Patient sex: M
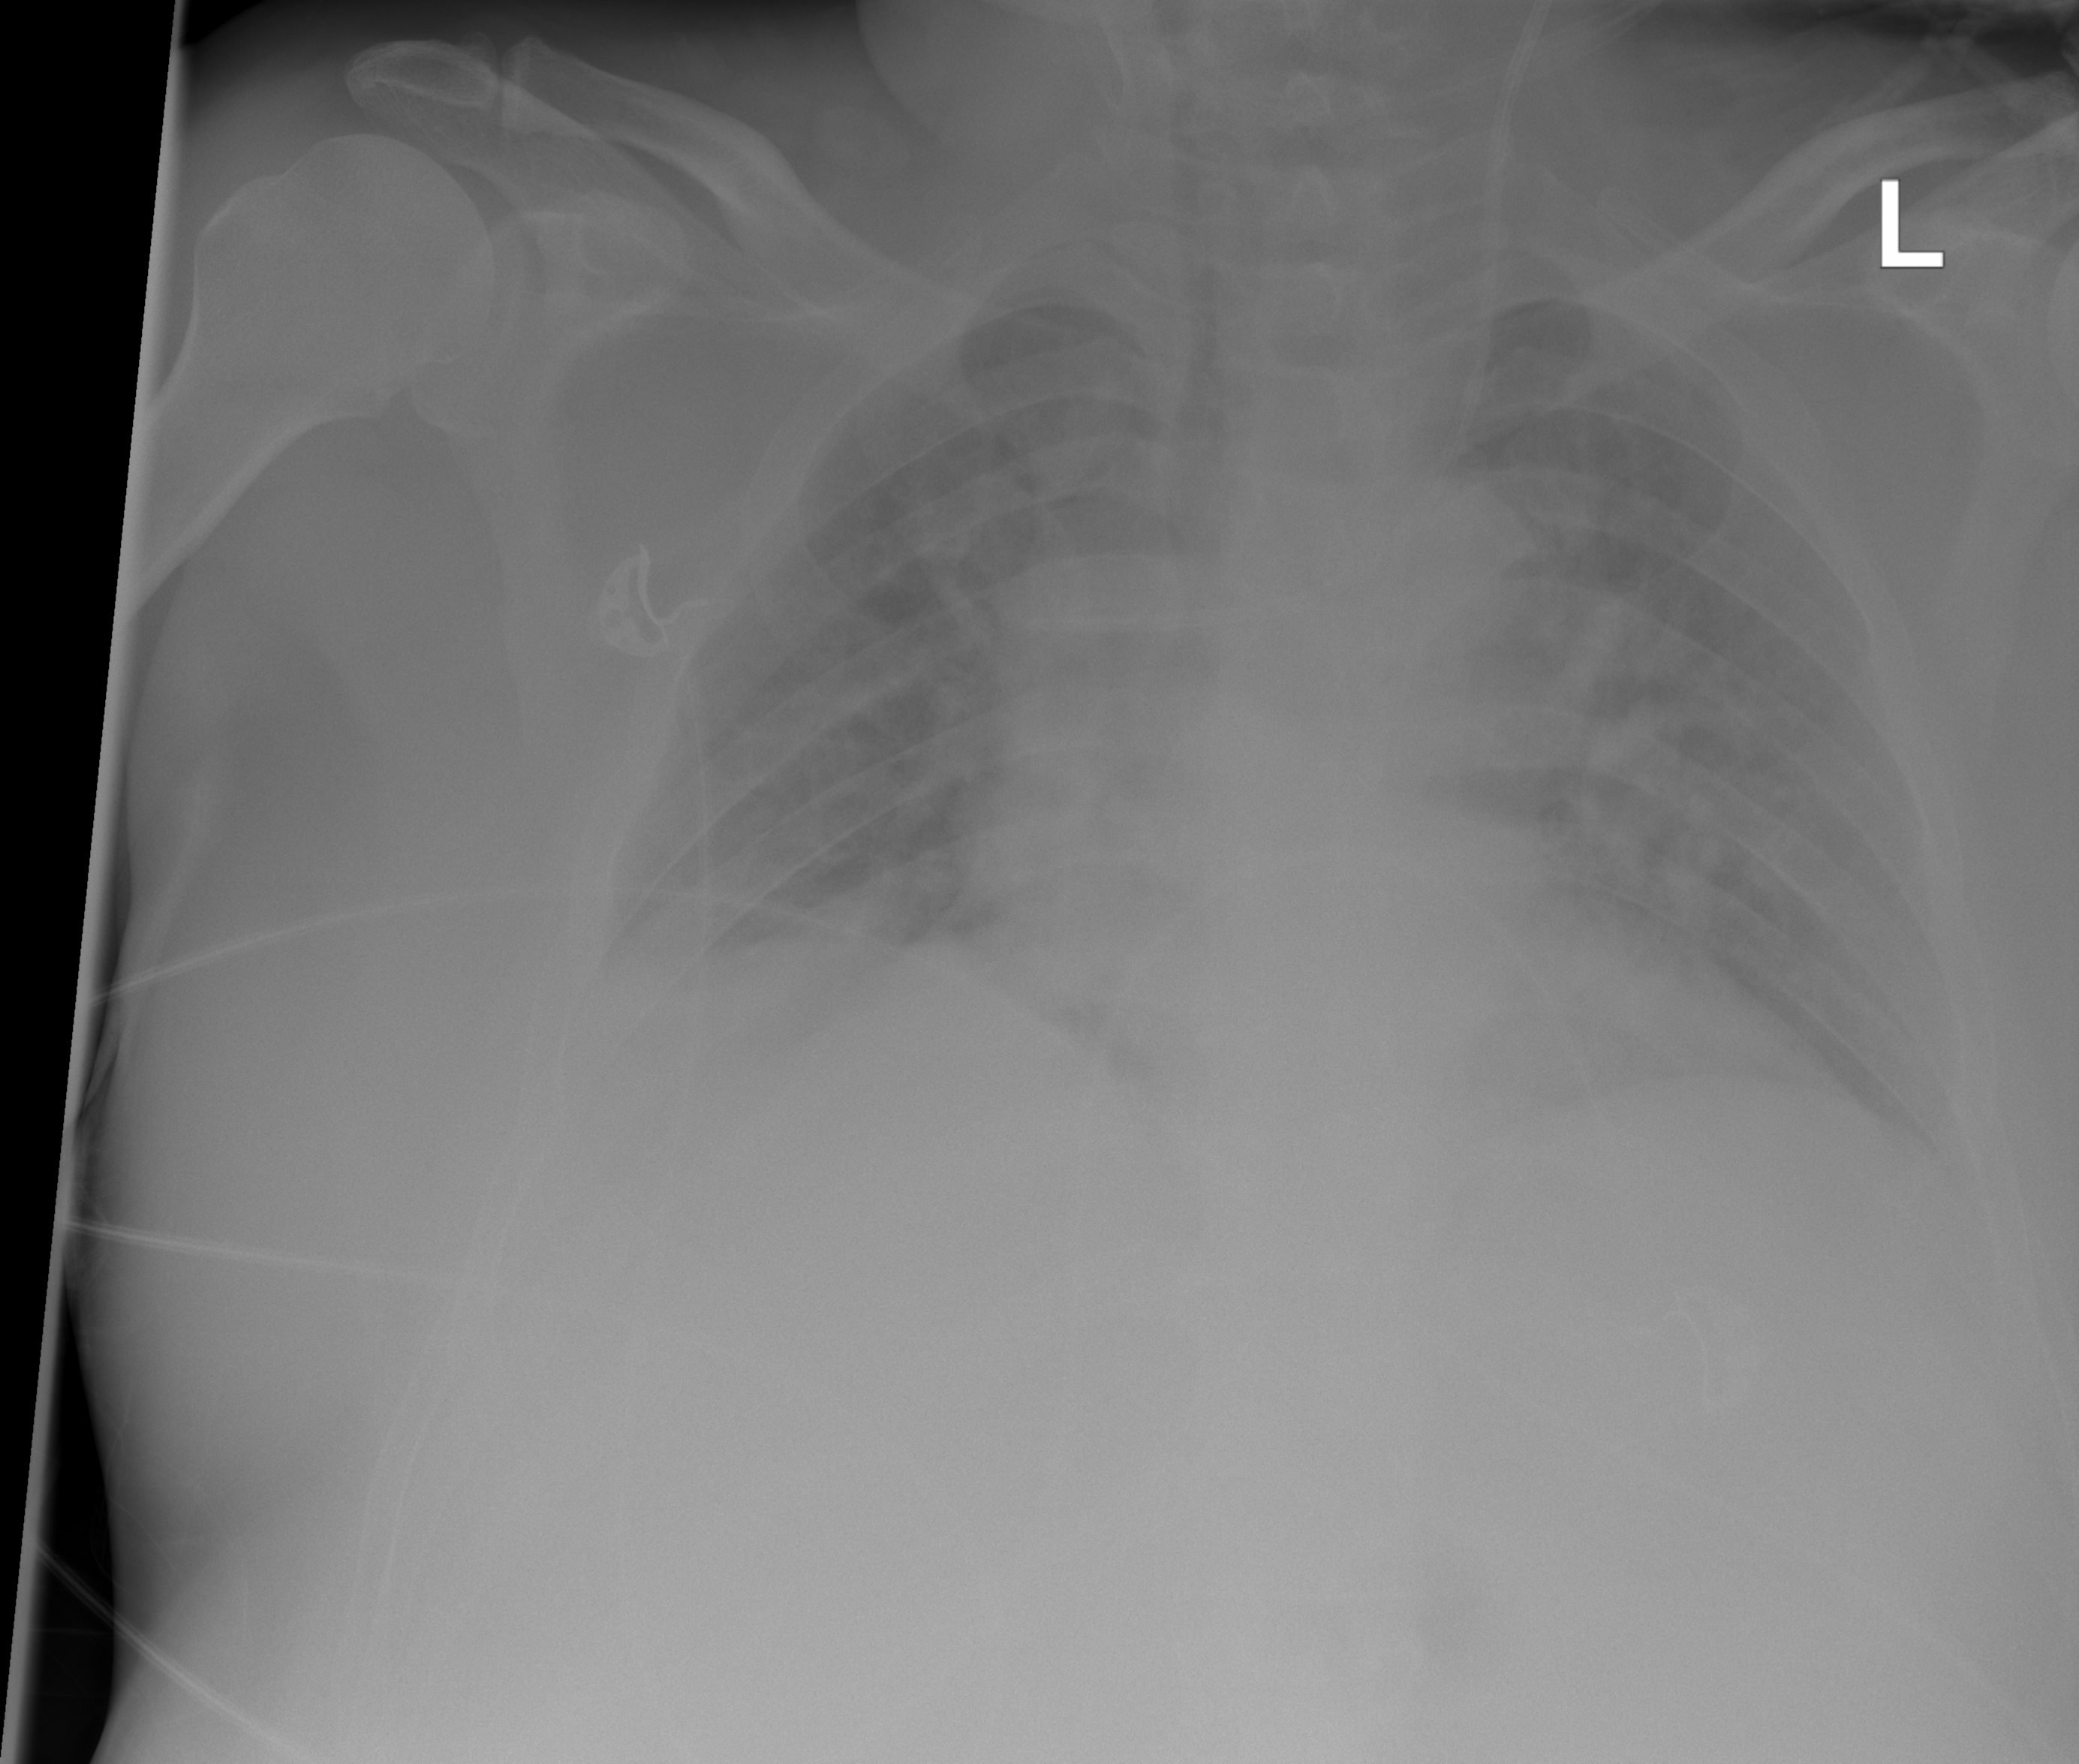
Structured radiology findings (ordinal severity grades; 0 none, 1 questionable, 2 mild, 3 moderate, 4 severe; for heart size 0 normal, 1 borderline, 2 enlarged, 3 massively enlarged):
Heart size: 2
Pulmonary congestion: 2
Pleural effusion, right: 2
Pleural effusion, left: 0
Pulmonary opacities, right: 0
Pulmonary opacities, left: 0
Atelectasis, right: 2
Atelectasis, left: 0